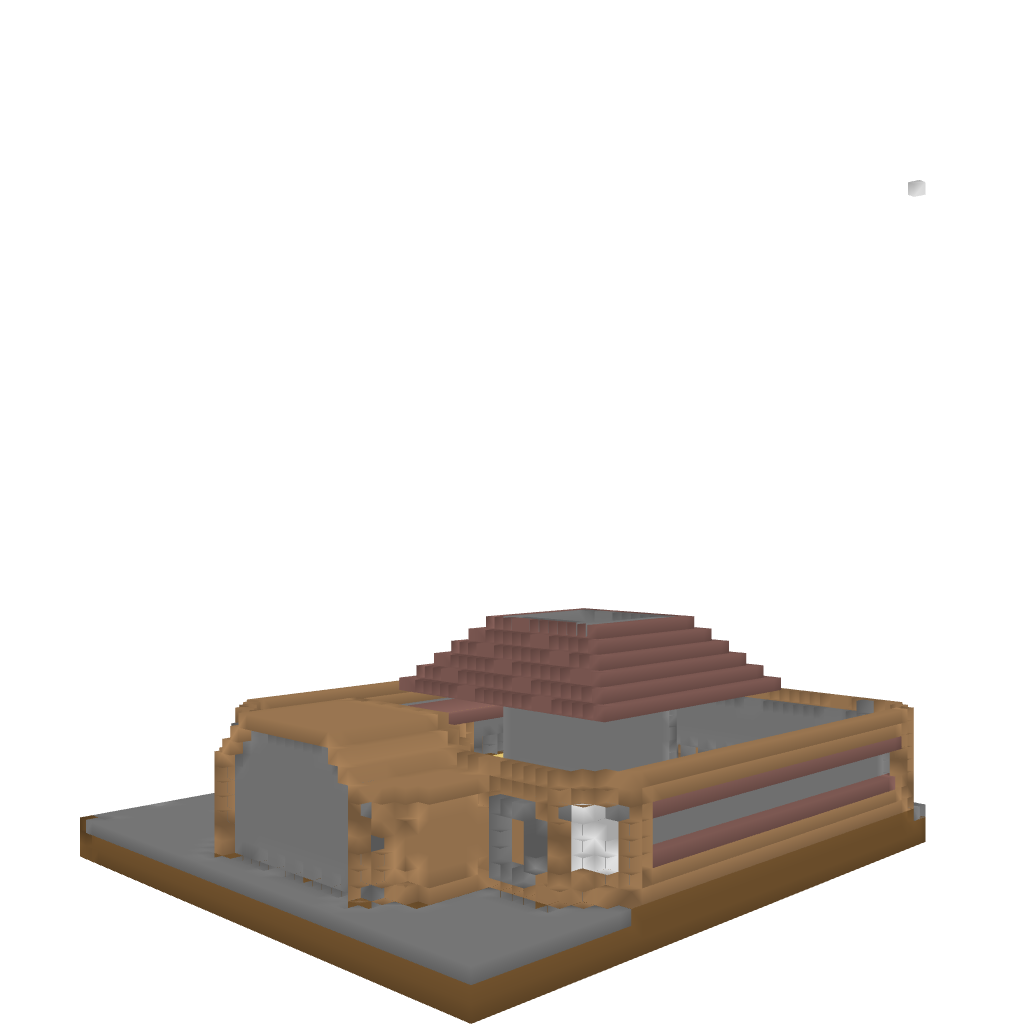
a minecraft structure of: MobArena bad low quality